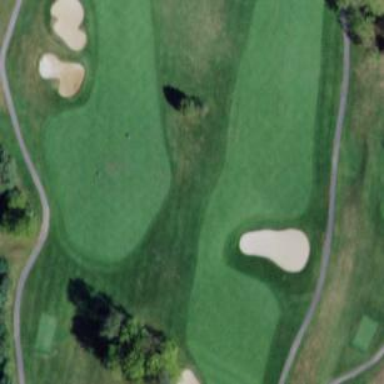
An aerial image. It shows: Golf rough area.